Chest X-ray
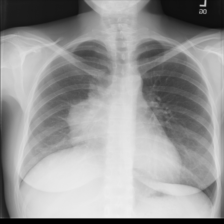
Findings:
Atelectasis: negative
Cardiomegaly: negative
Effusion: negative
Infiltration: negative
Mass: positive
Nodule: positive
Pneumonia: negative
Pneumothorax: negative
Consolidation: negative
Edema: negative
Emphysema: negative
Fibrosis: negative
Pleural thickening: positive
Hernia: negative